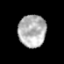
Tissue: prostate
Cell type: T cells
Senescence score: 0.3533
Nuclear area (px): 879
Mean DAPI intensity: 177.749